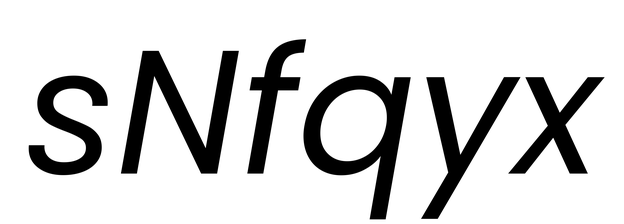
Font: Poppins-Italic